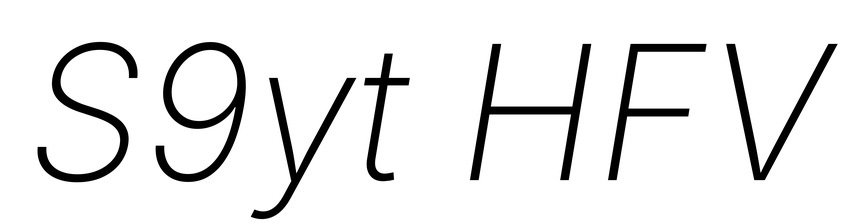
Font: Inter-Italic_ExtraLight_Italic